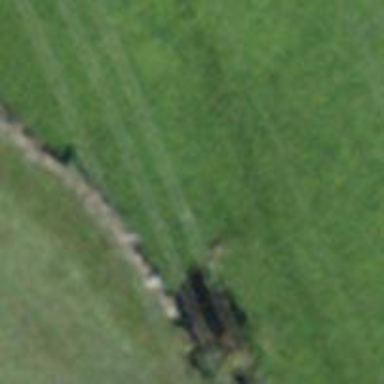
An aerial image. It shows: Dry stone wall barrier.